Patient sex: M
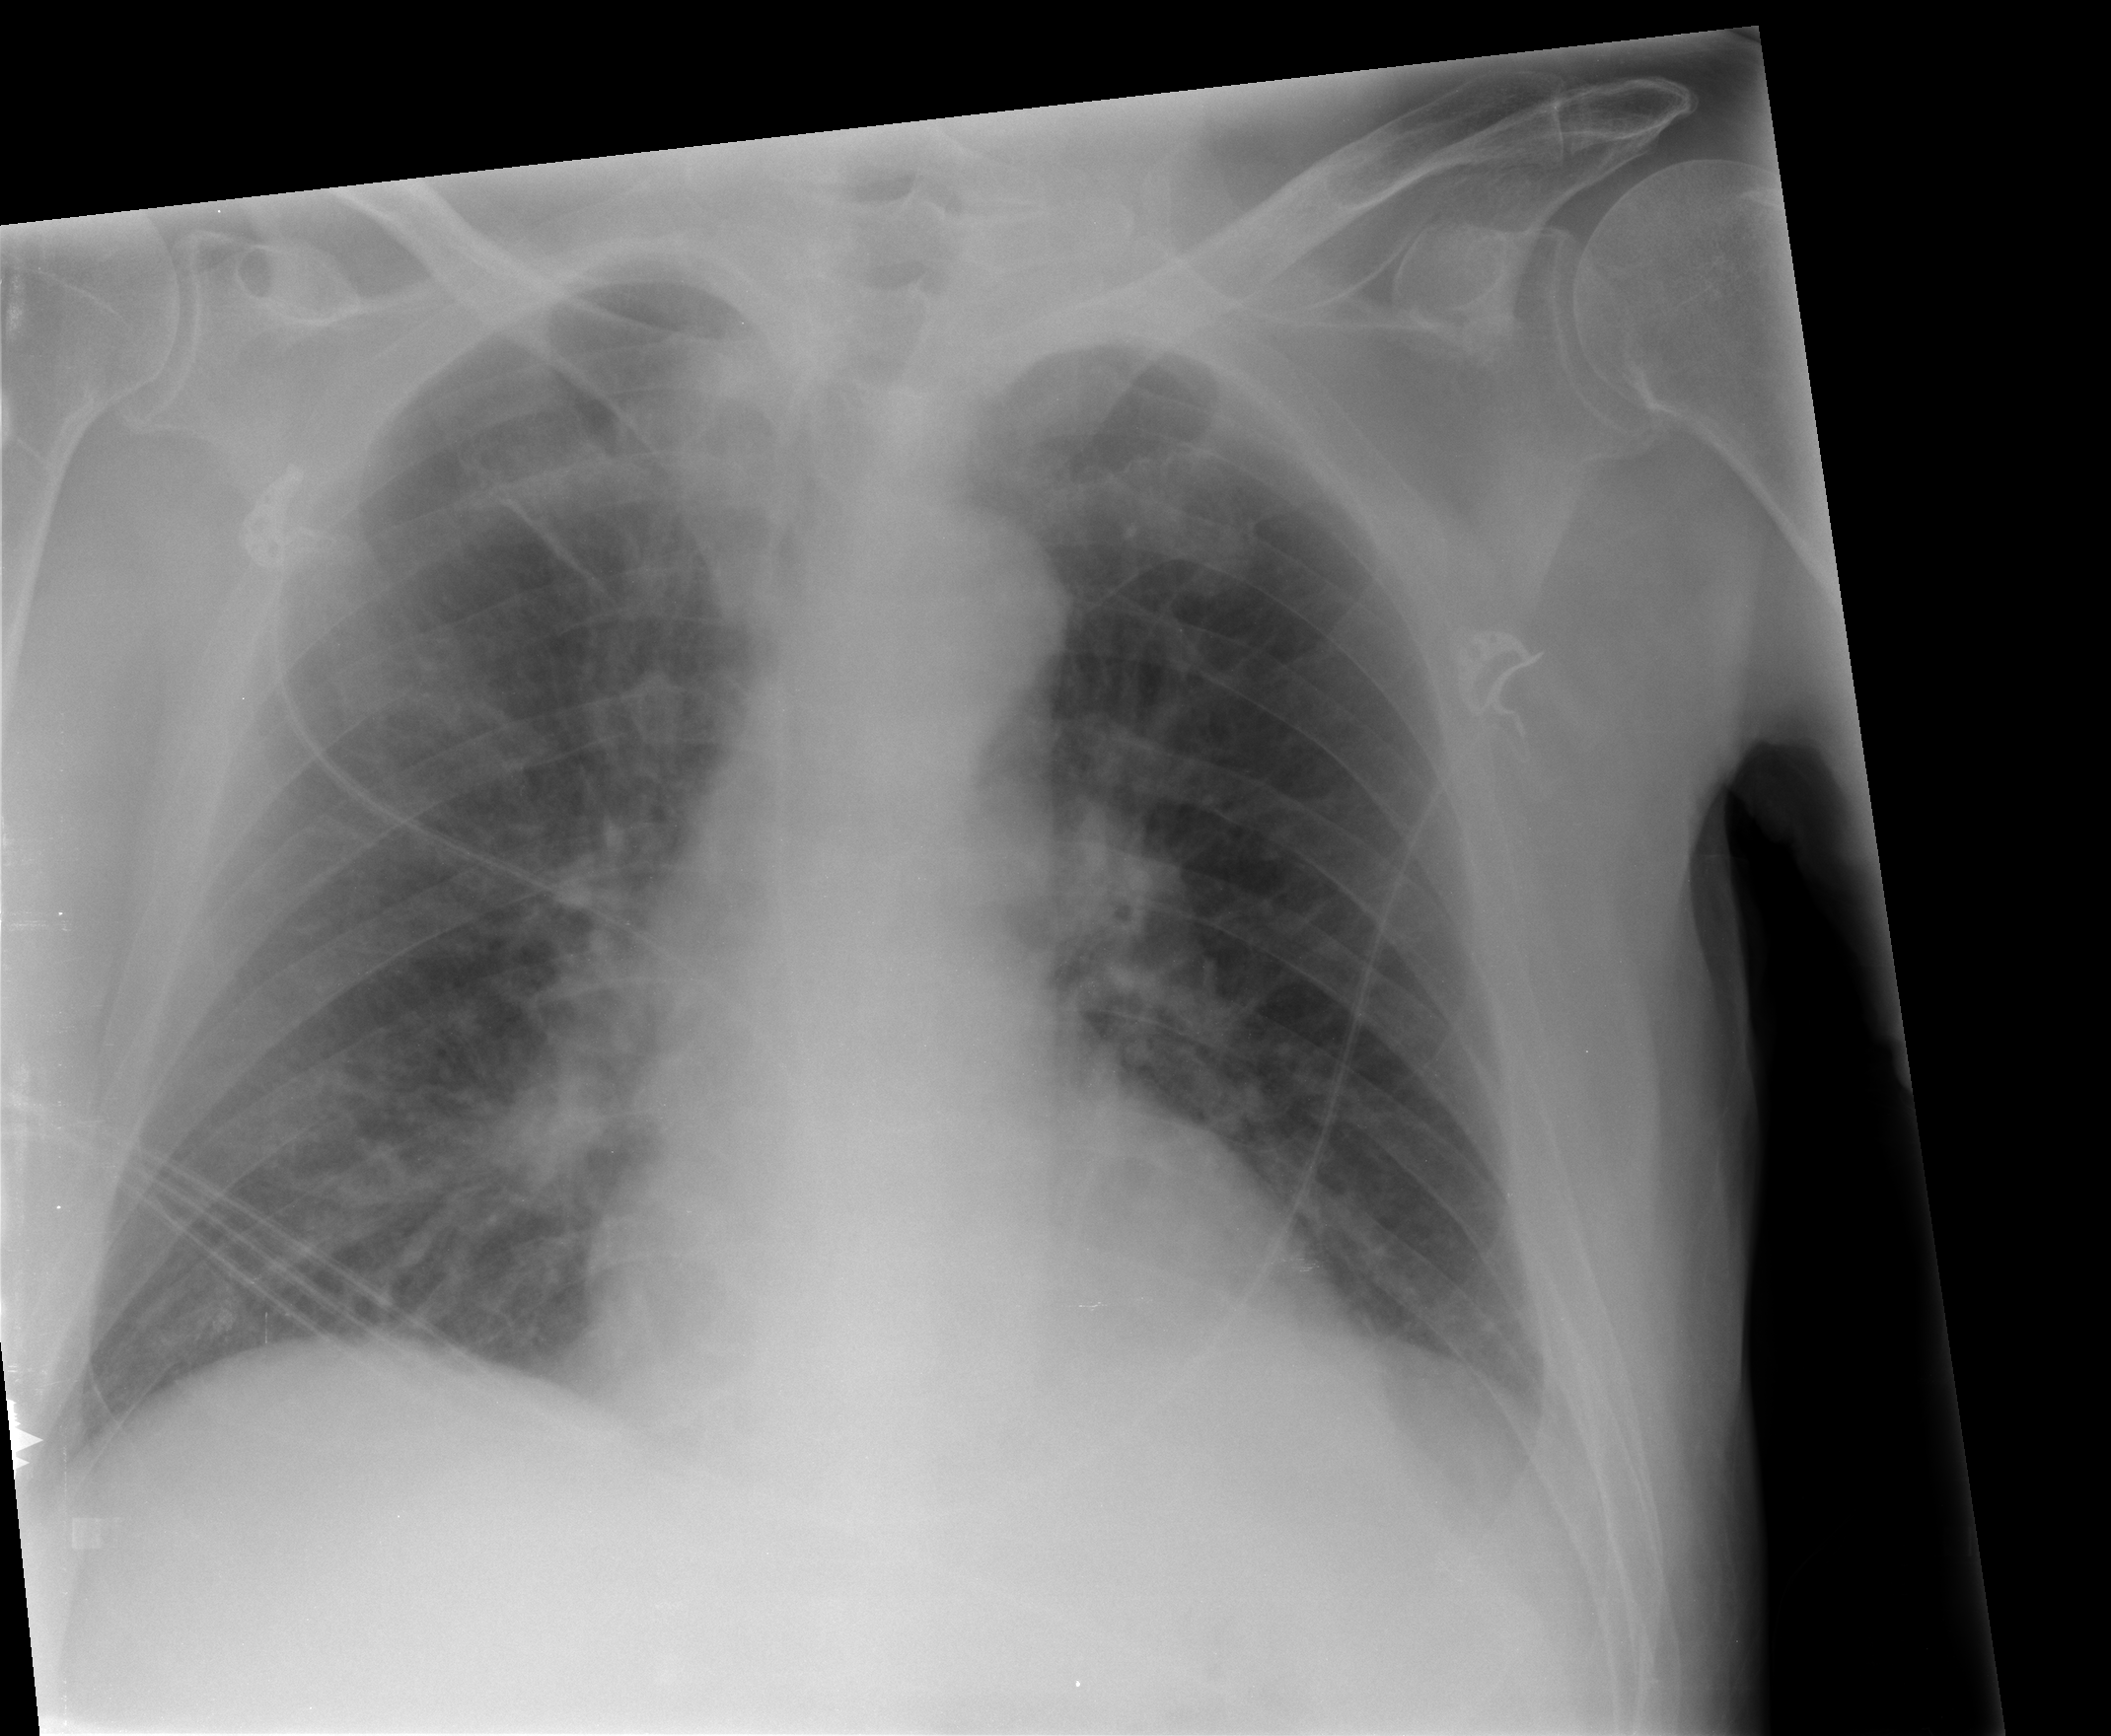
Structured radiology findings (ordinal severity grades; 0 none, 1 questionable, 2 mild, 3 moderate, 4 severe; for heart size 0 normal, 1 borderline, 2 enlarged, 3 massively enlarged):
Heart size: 0
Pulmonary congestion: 1
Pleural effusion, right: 0
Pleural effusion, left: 0
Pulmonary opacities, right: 0
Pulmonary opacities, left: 0
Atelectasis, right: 0
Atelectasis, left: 0